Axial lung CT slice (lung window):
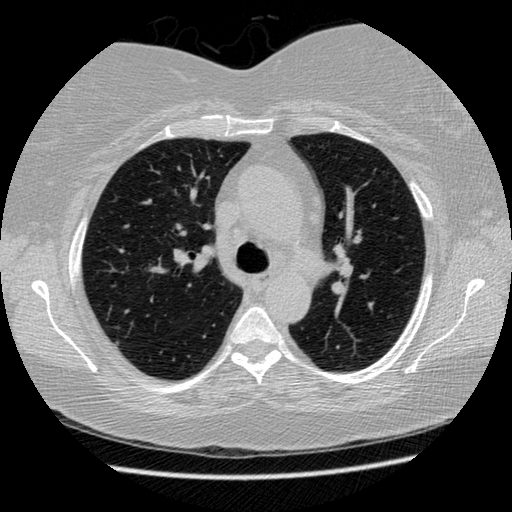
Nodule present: no